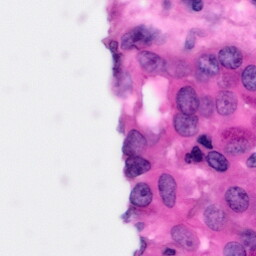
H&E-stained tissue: Pancreatic